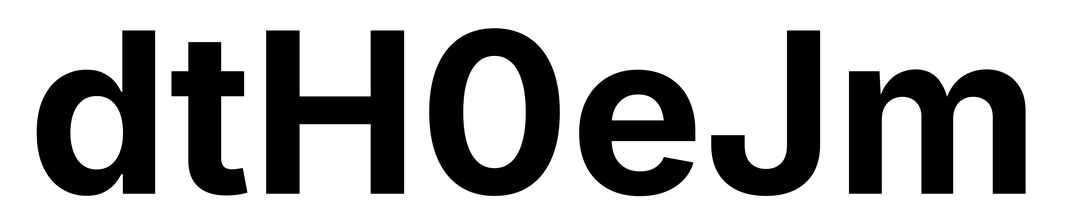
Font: Inter_Bold